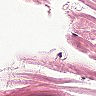
Metastatic tissue present: no